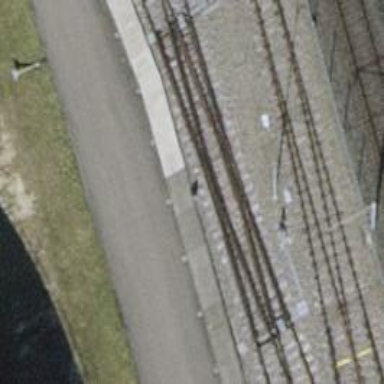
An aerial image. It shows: Railway switch.